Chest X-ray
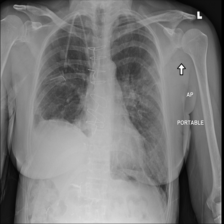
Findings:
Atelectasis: negative
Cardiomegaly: negative
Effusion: negative
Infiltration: negative
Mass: negative
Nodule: negative
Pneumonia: negative
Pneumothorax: negative
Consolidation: negative
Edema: negative
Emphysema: negative
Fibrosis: negative
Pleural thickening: negative
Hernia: negative